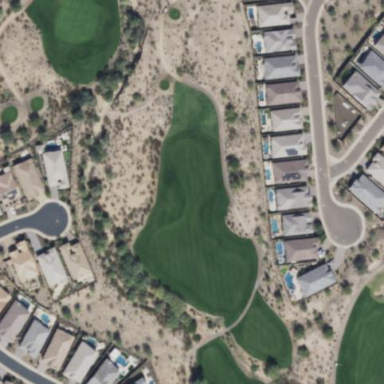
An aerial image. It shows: Golf rough area.